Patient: sex F, age 75
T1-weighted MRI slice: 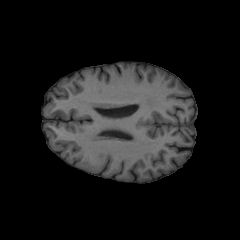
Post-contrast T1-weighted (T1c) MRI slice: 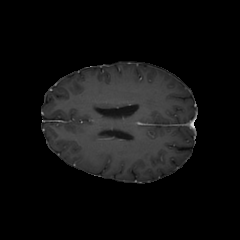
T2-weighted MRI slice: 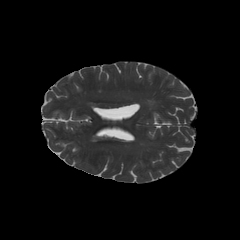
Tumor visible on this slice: no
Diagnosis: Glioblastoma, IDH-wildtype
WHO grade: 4